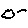
Label: cloud